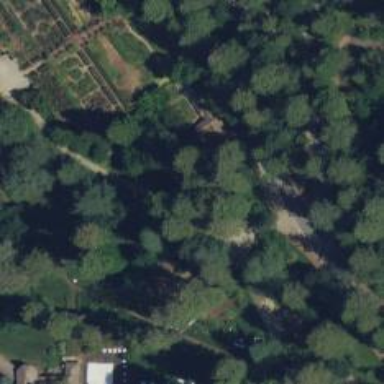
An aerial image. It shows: Garden that is leisure land.